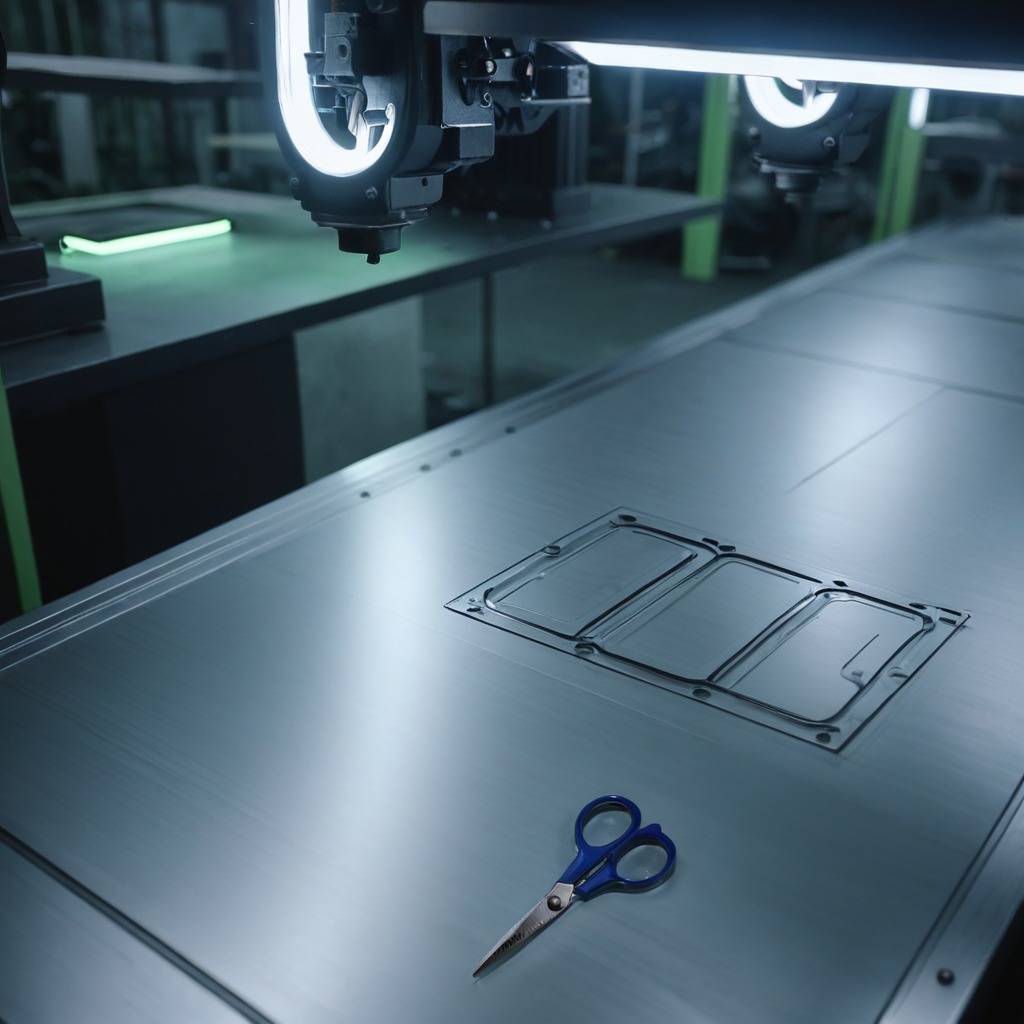
A scissor lying on a metal table in a machine shop under fluorescent lights.